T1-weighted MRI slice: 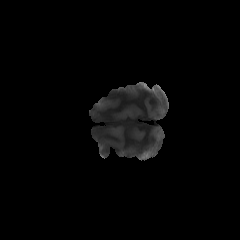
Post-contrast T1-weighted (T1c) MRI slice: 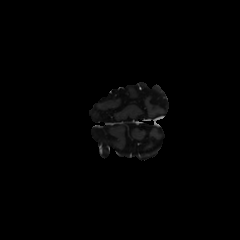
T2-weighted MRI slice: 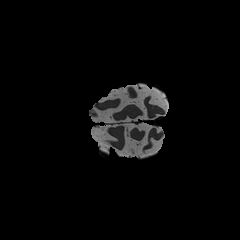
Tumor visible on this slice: no